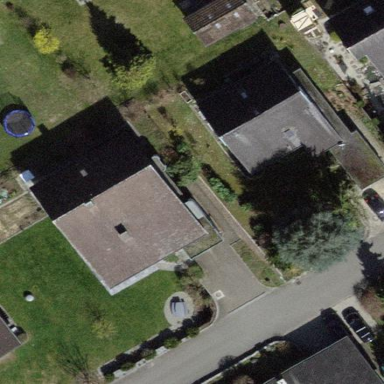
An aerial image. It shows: Building with tile roof.